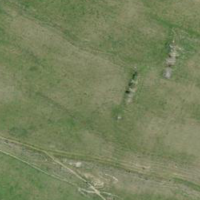
EUNIS habitat code: 26
Species observed at this site:
Erebia tyndarus